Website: lowes
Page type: payment
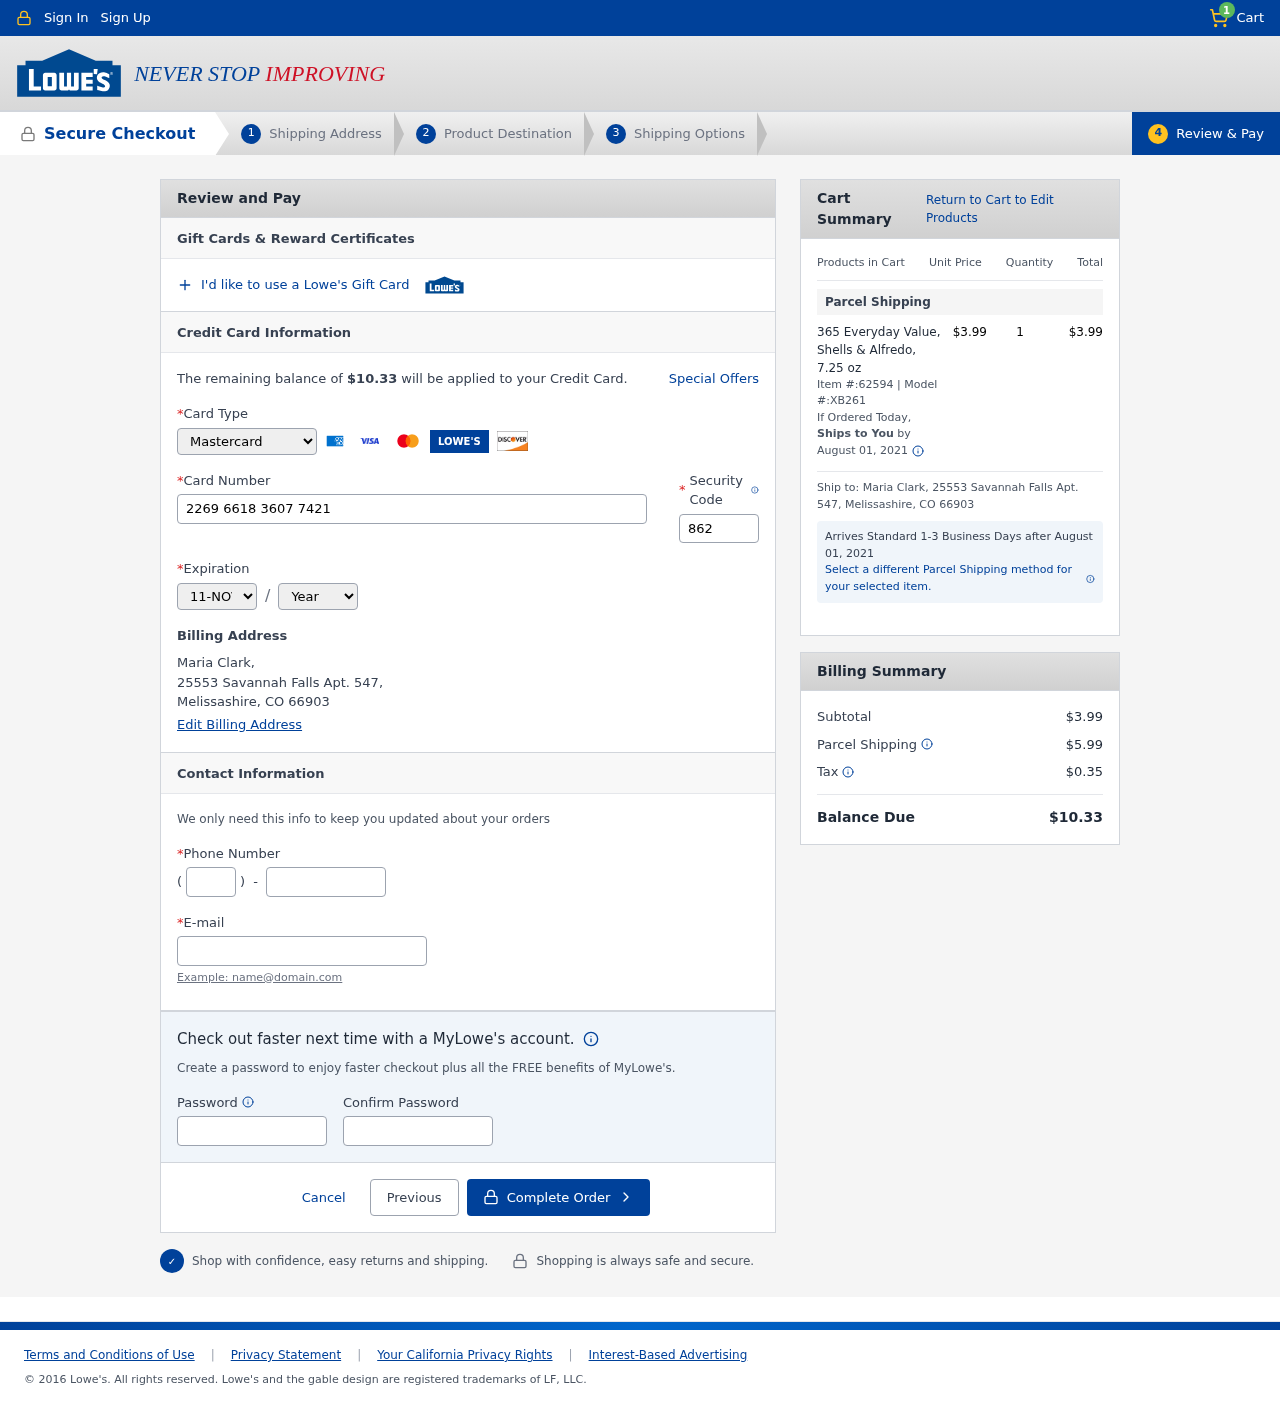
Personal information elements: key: PII_CARD_CVV
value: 862
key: PII_CARD_EXPIRY_MONTH
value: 11
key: PII_CARD_EXPIRY_YEAR
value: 26
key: PII_CARD_NUMBER
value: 2269 6618 3607 7421
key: PII_CARD_TYPE
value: Mastercard
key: PII_CITY_STATE_ZIP
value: Melissashire, CO 66903
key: PII_EMAIL
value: mariaclark@yahoo.com
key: PII_FULLNAME
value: Maria Clark,
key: PII_PHONE
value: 4614159695
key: PII_PHONE_AREA
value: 461
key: PII_STREET
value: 25553 Savannah Falls Apt. 547
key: PII_STREET
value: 25553 Savannah Falls Apt. 547,
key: PII_FULLNAME2
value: Maria Clark
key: PII_CITY
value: Melissashire
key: PII_STATE_ABBR
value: CO
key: PII_POSTCODE
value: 66903
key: PII_POSTCODE_FULL
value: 66903
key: PII_CITY_STATE
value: Melissashire, CO
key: PII_POSTCODE_NUMERIC
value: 66903
Product elements: key: PRODUCT1_NAME
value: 365 Everyday Value, Shells & Alfredo, 7.25 oz
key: PRODUCT1_PRICE
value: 3.99
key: PRODUCT1_QUANTITY
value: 1
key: PRODUCT1_ITEM
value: Item #:62594
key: PRODUCT1_MODEL
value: Model #:XB261
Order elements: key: ORDER_NUM_ITEMS
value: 1
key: ORDER_TOTAL
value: $10.33
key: ORDER_SHIPPING_DATE
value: August 01, 2021
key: ORDER_SUBTOTAL
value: $3.99
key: ORDER_SHIPPING_DATE2
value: August 01, 2021
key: ORDER_SHIPPING_COST
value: $5.99
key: ORDER_TAX
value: $0.35